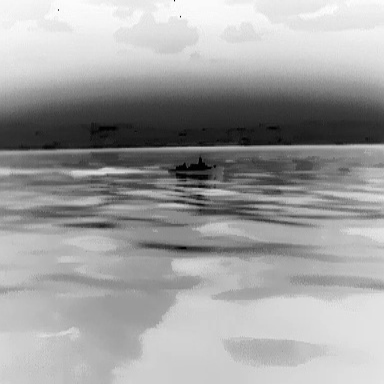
There is a warship in the infrared image.